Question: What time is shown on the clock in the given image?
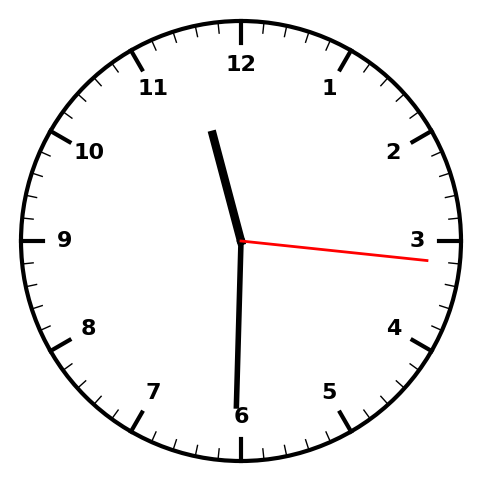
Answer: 11:30:16